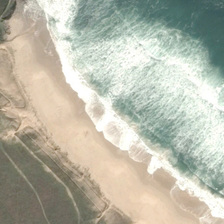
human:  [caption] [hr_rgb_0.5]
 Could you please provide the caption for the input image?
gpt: waves in green ocean are near a yellow beach .

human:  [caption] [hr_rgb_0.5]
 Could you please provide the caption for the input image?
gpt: waves in green ocean are near a yellow beach .

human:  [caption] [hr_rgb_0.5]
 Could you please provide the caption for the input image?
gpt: waves in green ocean are near a yellow beach .

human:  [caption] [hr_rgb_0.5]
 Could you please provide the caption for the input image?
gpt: waves in green ocean are near a yellow beach .

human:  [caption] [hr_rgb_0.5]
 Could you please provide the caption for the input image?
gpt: waves in green ocean are near a yellow beach .